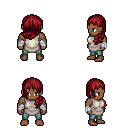
a pixel art fantasy rpg character, male body template, human, dark skin, white tunic, teal pants, brunette left-swept hairstyle, white cloth bandages, four views (front, back, left, right), 2x2 character sprite sheet, small pixel art, hard edges, no anti-aliasing